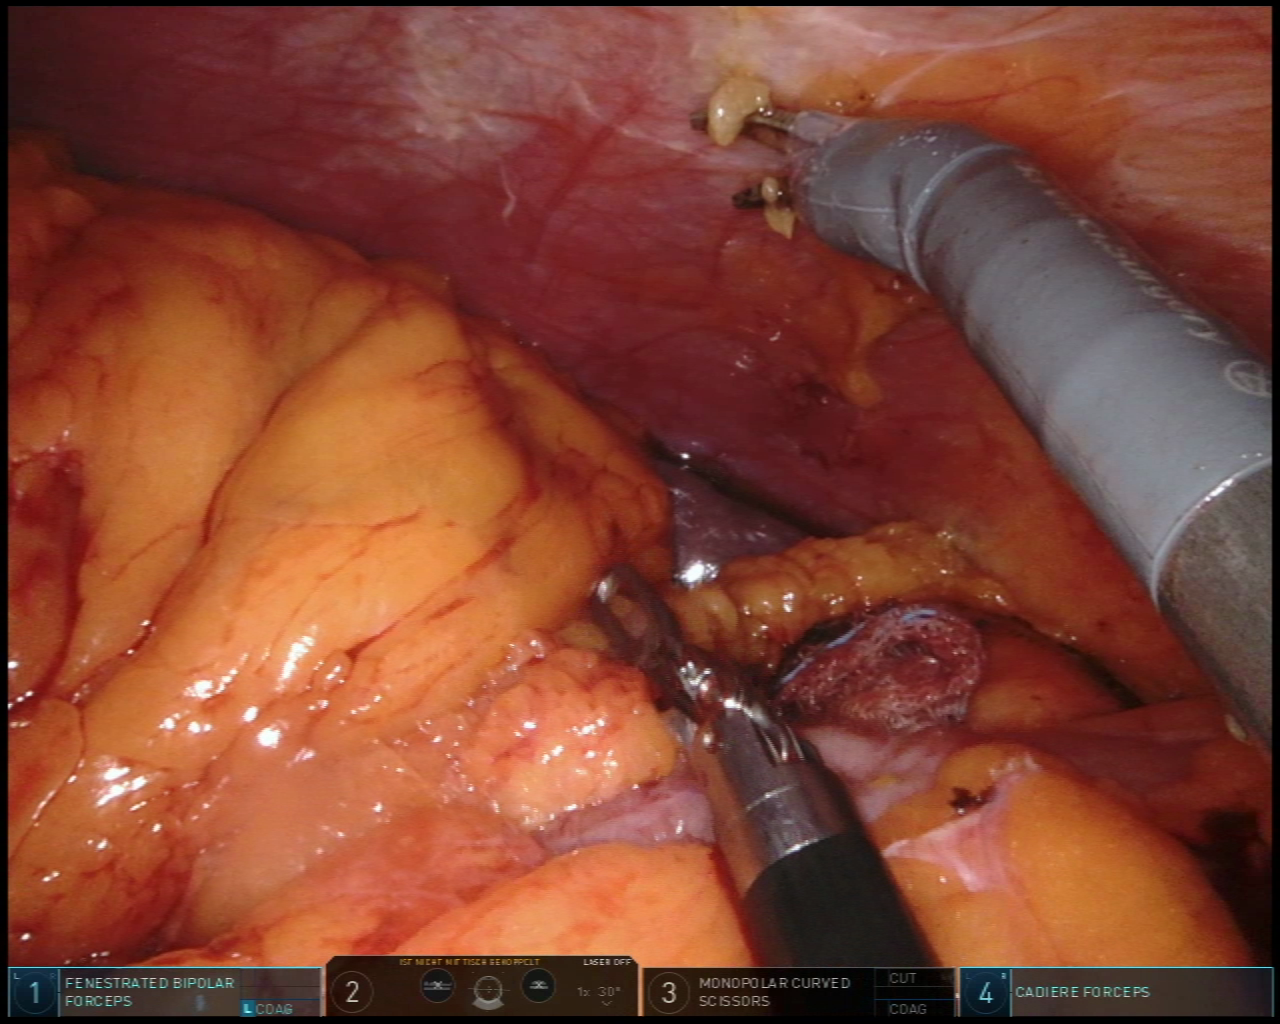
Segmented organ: spleen
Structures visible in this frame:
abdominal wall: yes
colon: yes
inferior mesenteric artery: no
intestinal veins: no
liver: no
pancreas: no
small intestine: no
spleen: yes
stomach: no
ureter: no
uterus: no
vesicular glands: no